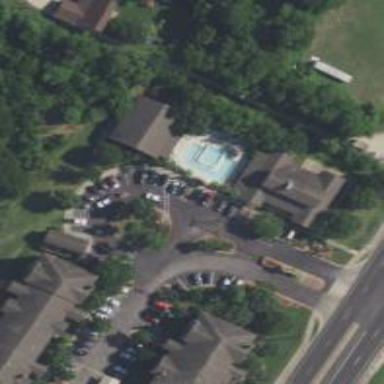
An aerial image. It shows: Swimming pool located in leisure land.